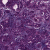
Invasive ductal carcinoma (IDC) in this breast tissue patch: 1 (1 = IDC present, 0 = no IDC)